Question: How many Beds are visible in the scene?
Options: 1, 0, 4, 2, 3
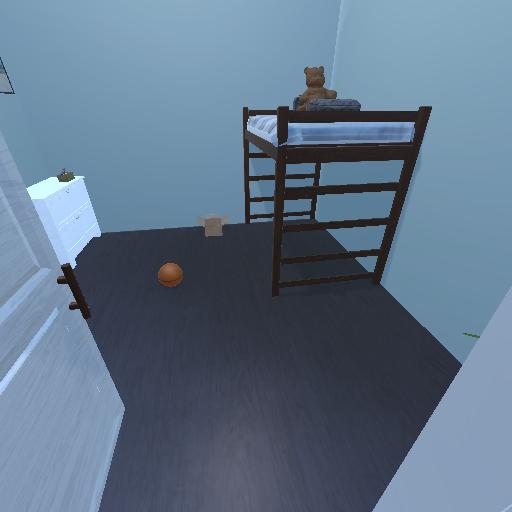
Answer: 1